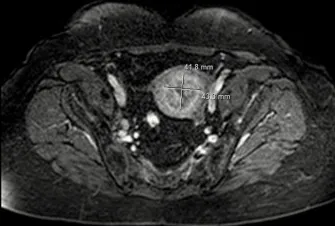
MR imaging of a 79-year-old woman with mullerian adenosarcoma of the uterus. Axial T1 gado.
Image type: radiology (mri)